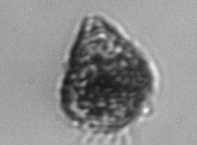
Label: Strombidium_morphotype1